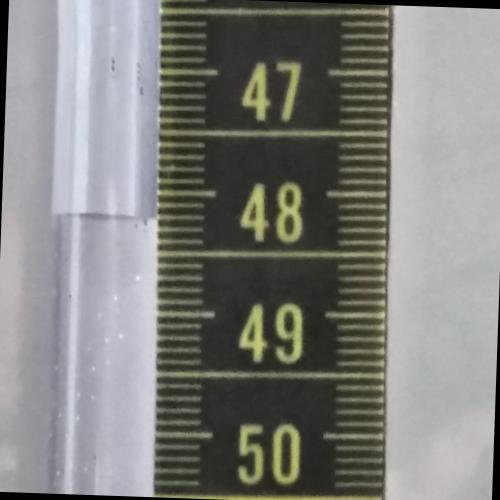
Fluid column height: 48.2 cm